Current action and preconditions to check: trajectory_clear

Your task: For each precondition in the list above, predict whether it will hold at this action.

Consider the current scene as observed from the mobile robot's camera, and analyze the predicted future states of all dynamic agents (e.g., people, animals, vehicles, or any moving entities) within the NEXT SECOND.

IMPORTANT: Only answer "very likely" if you are absolutely certain—based on strong, clear evidence—that a dynamic agent will violate the precondition in the predicted future state. Do NOT answer "very likely" for unlikely, ambiguous, or low-probability risks.

Ask yourself for each precondition: Is there a high probability, with clear and convincing evidence, that the predicted future states of any dynamic agent will interfere with the predicted future state of the currently executing action within the NEXT SECOND, causing that precondition to fail?

Assess the risk level based on these predictions. Use "likely" or "very likely" if motions create a clear risk of interference.

Use "neutral" or "improbable" if agents are nearby but their predicted paths are clearly diverging or non-conflicting.

Failure Risk Categories: "very improbable", "improbable", "neutral", "likely", "very likely"

Answer Format: Output ONLY the probability_of_failure value from these categories: "very improbable", "improbable", "neutral", "likely", "very likely"

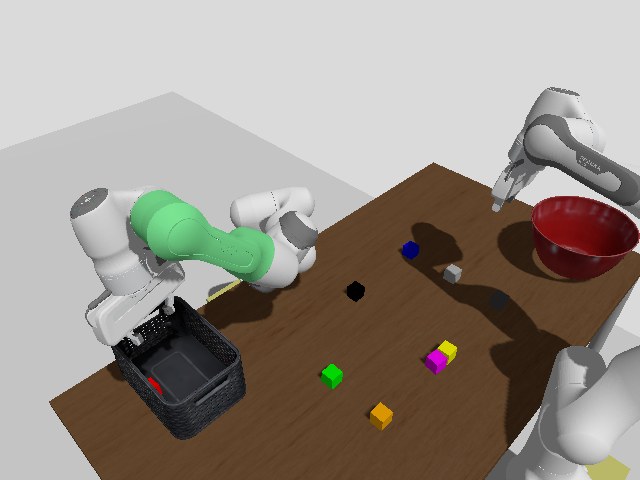

Answer: very improbable